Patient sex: M
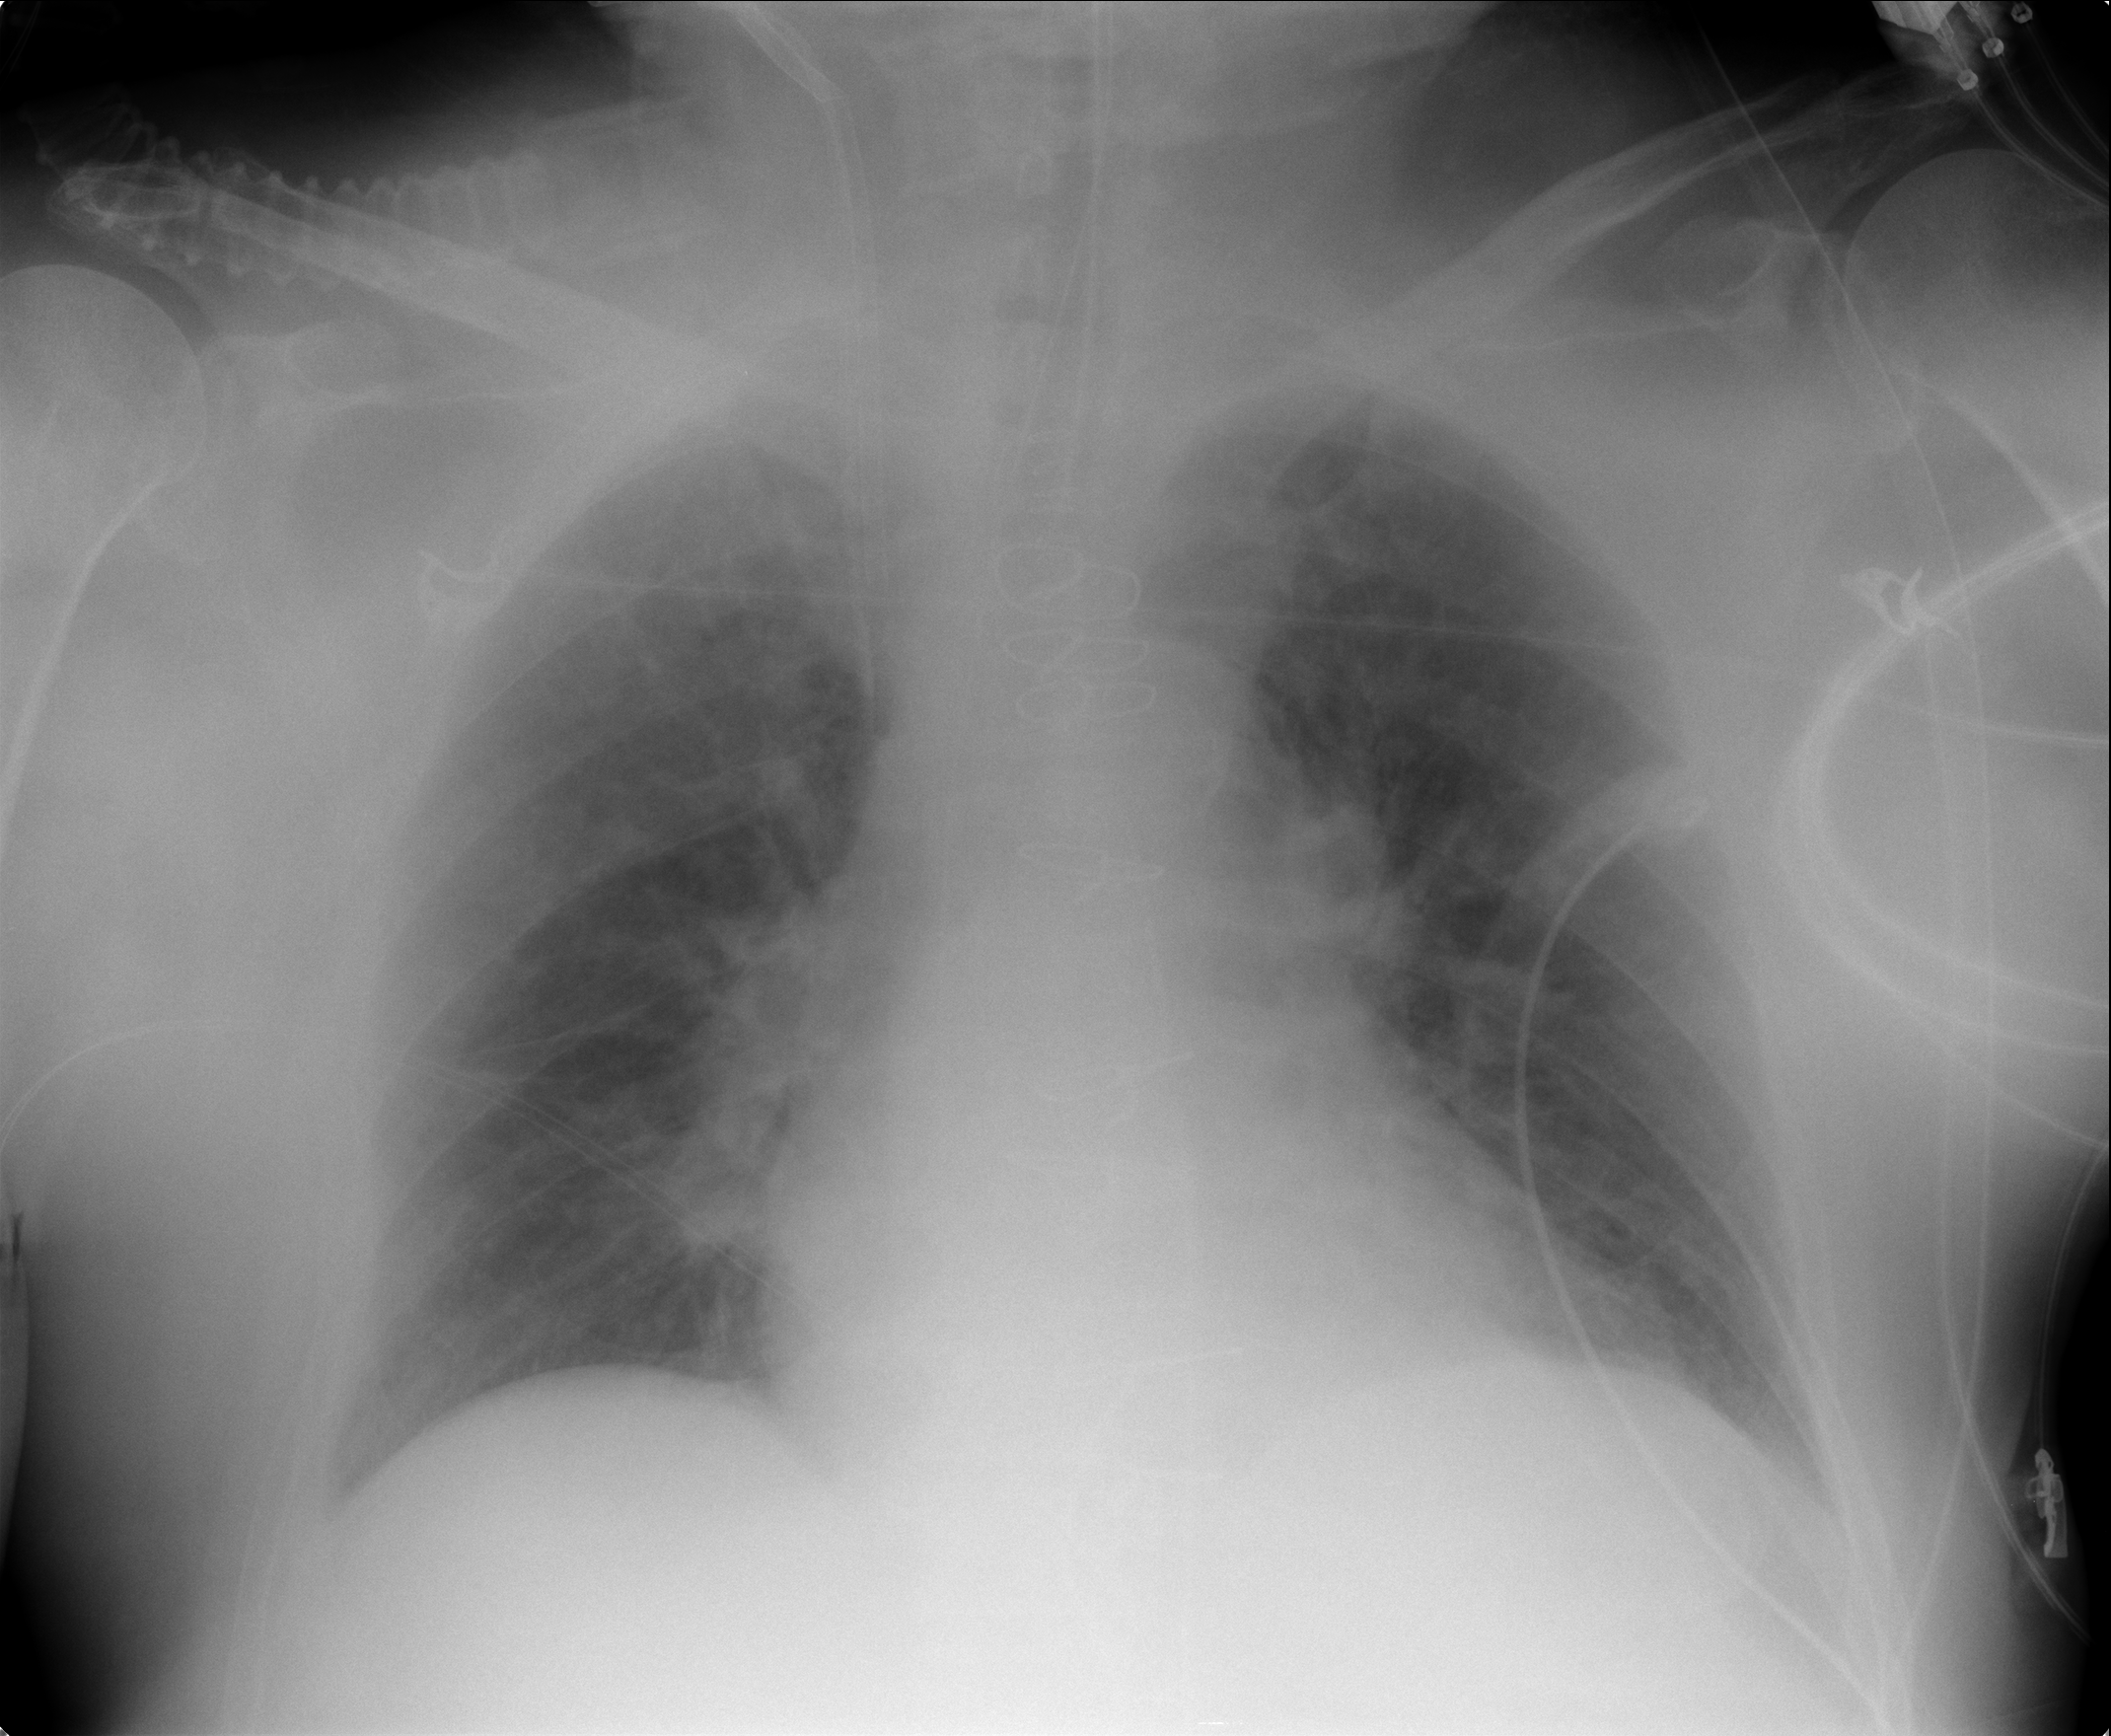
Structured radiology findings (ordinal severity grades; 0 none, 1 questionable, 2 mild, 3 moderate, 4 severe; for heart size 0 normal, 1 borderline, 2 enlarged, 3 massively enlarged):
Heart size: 1
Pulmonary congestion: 2
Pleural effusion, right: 0
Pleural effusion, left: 0
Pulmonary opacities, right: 0
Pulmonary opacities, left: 0
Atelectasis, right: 0
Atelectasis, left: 0